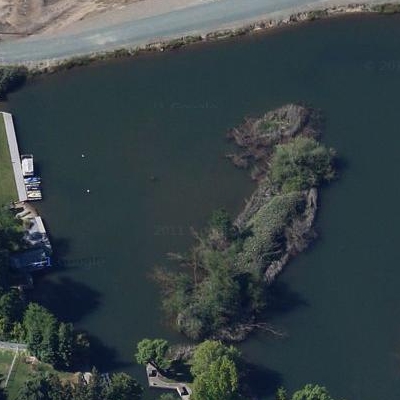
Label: dRiverLake